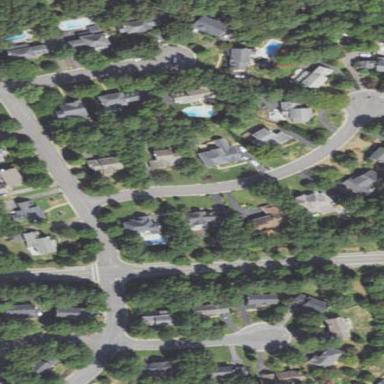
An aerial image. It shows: Residential area within neighborhood.